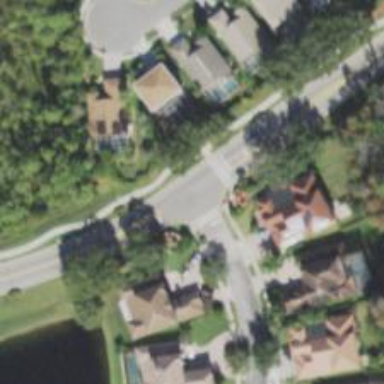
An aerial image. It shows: Residential road with sidewalk on the left.